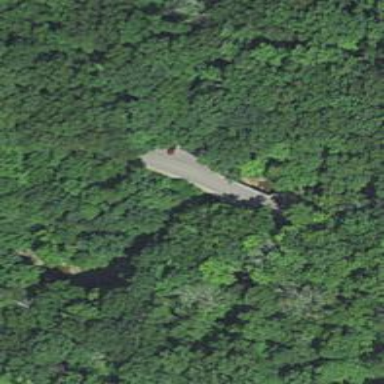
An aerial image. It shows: Unclassified road on bridge.